Question: Screenshot of problem:

I'm trying to get the same font quality such as <URL>, but the font keeps coming out rough. It's smooth in Photoshop. Note: the "The lazy dog" part isn't being bolded by me, its doing it by itself.
Here's the PHP:
'''
<?php
putenv('GDFONTPATH=' . realpath('.'));
$font = $_GET['font'] . '.ttf';
$text = 'The Quick Brown Fox Jumps over the Lazy Dog';
// Create the image
function imageCreateTransparent($x, $y) {
$imageOut = imagecreate($x, $y);
$colourBlack = imagecolorallocate($imageOut, 0, 0, 0);
imagecolortransparent($imageOut, $colourBlack);
return $imageOut;
}
$image = imageCreateTransparent(600, 800);
// Create some colors
$white = imagecolorallocate($image, 255, 255, 255);
$grey = imagecolorallocate($image, 128, 128, 128);
$black = imagecolorallocate($image, 0, 0, 0);
imagefilledrectangle($image, 0, 0, 399, 29, $white);
// Add the text
imagettftext($image, 20, 0, 10, 20, $black, $font, $text);
imagepng($image);
imagealphablending($image, true);
imagedestroy($image);
?>
'''
HTML: '<img src="fontgen.php?font=Aller_Rg" alt="" />'
How can I get that high quality result for the font?
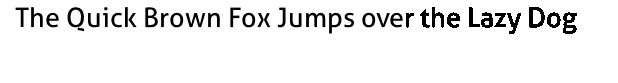
Answer: You've only set part of the background to be white, the rest of it is transparent.
When the font is drawn over a white background, the black text is anti-aliased so that it looks smooth, which results in the pixels around the font being drawn as a blend between the two colours, which also makes the font look smaller.
On the right hand side there is no background colour so the anti-aliasing is not working properly. Instead of blending between the font colour and the background colour, the drawing algorithm is using the original font colour for any pixel that is even partly covered by a letter.
This makes the letters look 'bold' as the edge pixels are now black, instead of shades of grey.
The way to fix this properly is to use an image that has a proper background colour, even if that background colour is transparent. This makes the image library use a proper alpha-channel (which is the only sensible way of doing alpha blending) rather than using an indexed based alpha, where only one 'colour' is transparent and all the others are fully opaque.
'''
$font = '../../fonts/Aller_Rg.ttf';
$text = 'The Quick Brown Fox Jumps over the Lazy Dog';
// Create the image
function imageCreateTransparent($x, $y) {
$imageOut = imagecreatetruecolor($x, $y);
$backgroundColor = imagecolorallocatealpha($imageOut, 0, 0, 0, 127);
imagefill($imageOut, 0, 0, $backgroundColor);
return $imageOut;
}
$image = imageCreateTransparent(600, 800);
// Create some colors
$white = imagecolorallocate($image, 255, 255, 255);
$grey = imagecolorallocate($image, 128, 128, 128);
$black = imagecolorallocate($image, 0, 0, 0);
imagefilledrectangle($image, 0, 0, 399, 29, $white);
//// Add the text
imagettftext($image, 20, 0, 10, 20, $black, $font, $text);
//imagealphablending($image, true); //not needed as we created the image with alpha
imagesavealpha($image, true);
//imagepng($image, '../../var/log/wtf5.png');
imagepng($image);
imagedestroy($image);
'''
This will make the font size be right as the anti-aliasing will work correctly* and the image will be transparent where appropriate e.g. the image created with the code above, shown over a red background.
The bits of the image that have a white background are white, the bits of the image that are transparent let the red colour come through, and the text is anti-aliased correctly to both.
*assuming that you want to anti-alias to what the background colour was set to, which is not always the case but probably is here.